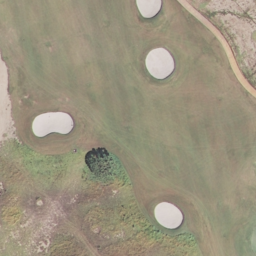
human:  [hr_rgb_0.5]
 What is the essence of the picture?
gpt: golf course